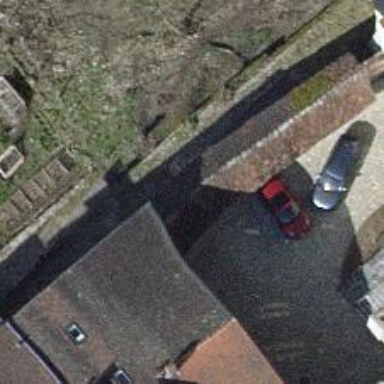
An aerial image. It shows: City wall serving as barrier.